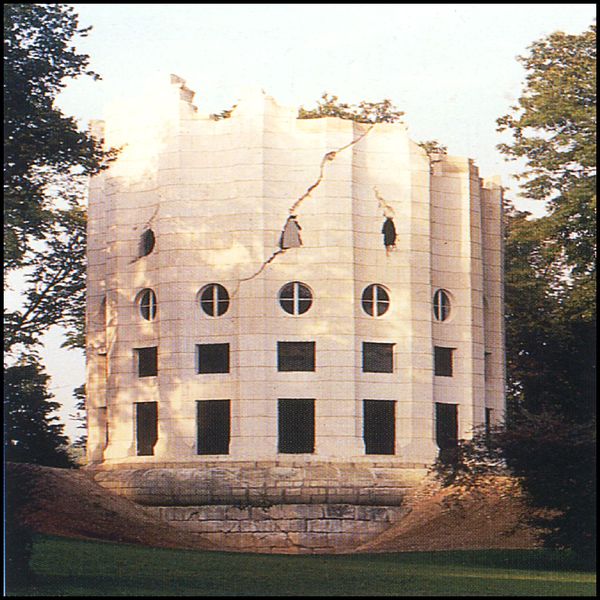
Titel: Säulen Haus im Park von Désert-de-Retz
Künstler: Georges Le Rouge
Standort: Marly, Park von Désert-de-Retz (EU - F - Lothringen)
Schlagwörter: himmel, weiß, bäume, landschaft, fenster, hell, gebäude, haus, park, architektur, sockel, stein, rund, turm, garten, skulptur, risse, mauer, verfall, ruine, eckig, kunst, gemäuer, kaputt, riss, zerfallen, schäden, architekturskulptur